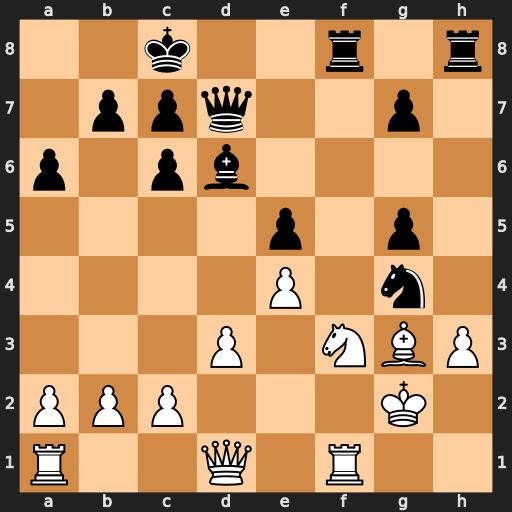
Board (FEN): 2k2r1r/1ppq2p1/p1pb4/4p1p1/4P1n1/3P1NBP/PPP3K1/R2Q1R2
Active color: w
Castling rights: -
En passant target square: -
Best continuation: hxg4 Qxg4 Ng1